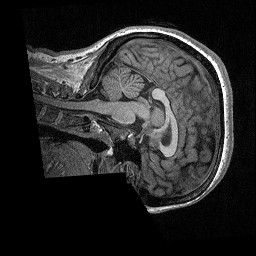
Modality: T1w
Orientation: sagittal
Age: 29
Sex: female
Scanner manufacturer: siemens
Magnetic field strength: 3 T
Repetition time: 2.3 s
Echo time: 0.00298 s